Question: I'm trying to implement the algorithm on Image below:

My problem is, when I'm doing Sum in algorithm, it's taking so much time. Please, can you check, what am I doing wrong?
'''
Parallel.For(0, n, i =>
{
Parallel.For(0, n, j =>
{
double sum1 = 0;
double sum2 = 0;
if (i > j)
{
for (int a = 1; a < j - 1; a++)
{
sum1 = sum1 + (matrixL[i, a] * matrixU[a, j]);
}
matrixL[i, j] = (matrixA[i, j] - sum1) / matrixU[j, j];
}
else
{
for (int a = 1; a < i - 1; a++)
{
sum2 = sum2 + (matrixL[i, a] * matrixU[a, j]);
}
matrixU[i, j] = matrixA[i, j] - sum2;
}
});
});
'''
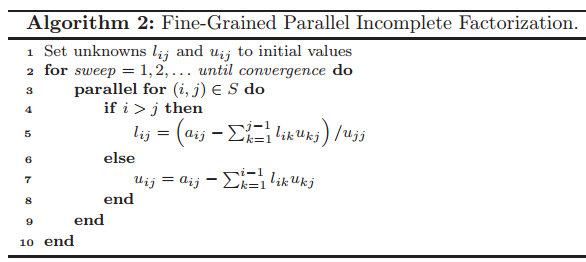
Answer: There are a few items here.
First, as @MalteR indicated in the comments, the pseudocode doesn't say that the outer loop has to be parallel. I've read conflicting things about whether doing this is actually acceptable; <URL> that have complained that doing so reduces performance.
To clarify, right now you have:
'''
Parallel.For(0, n, i =>
{
Parallel.For(0, n, j =>
{
'''
rather than
'''
for (int i = 0; i < n; i++)
{
Parallel.For(0, n, j =>
{
'''
Keep in mind that there's a hard limit to how much you can actually gain from parallelization. The machine can only do a finite number of things at once (let's call that ), so if you try to do more than things at once for a CPU-bound task you won't actually improve performance.
You can experiment with that a little and look at the article I linked to to see if the outer Parallel.For loop is helping or hurting your performance.
The big optimization I see here is that the pseudocode specifically says that you only loop until convergence, but you always loop times (even if it's not actually necessary). So you could do something like:
'''
for (int i = 0; i < n; i++)
{
Parallel.For(0, n, j =>
{
// Do the algo
}
if ([test for convergence]) {
break; // No need to keep going
}
}
'''